Question: I am constructing a lot of bar plots which are all in the same style, for example
'''
import seaborn as sns
import matplotlib.pyplot as plt
sns.set_style('darkgrid')
# some more configuration options that work as expected here
sns.barplot([1, 2, 3], [4, 5, 6], edgecolor='k')
'''
which gives

Is there a way to configure my plotting environment to always use 'edgecolor='k'' such that I don't have to pass the parameter every time?
'''
sns.set_style(rc={'patch.force_edgecolor':True})
'''
but it has no effect. If I don't explicitly use 'edgecolor='k'' when plotting then the bars don't have an edge.
I also noticed that there is
'''
plt.rc('edgecolor', ???)
'''
but I cannot figure out what to pass for '???' (it has to be a keyword argument).
---
edit:
Using
'''
sns.set_style(rc={'patch.force_edgecolor':True})
'''
does not work, but using
'''
sns.set_style(rc={'patch.force_edgecolor':True,
'patch.edgecolor': 'black'})
'''
works as expected. I don't understand why ''patch.edgecolor': 'black'' is necessary here since this seems to be the default setting.
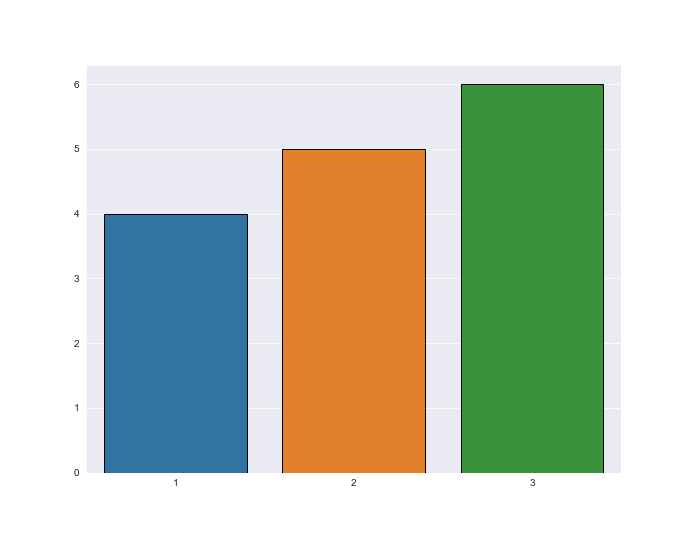
Answer: Use 'patch', as in:
'''
plt.rcParams['patch.edgecolor'] = 'black'
'''
You can also do:
'''
plt.rc('patch', edgecolor='black')
'''